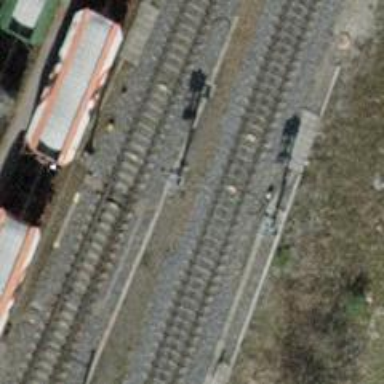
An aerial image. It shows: Railway signal.